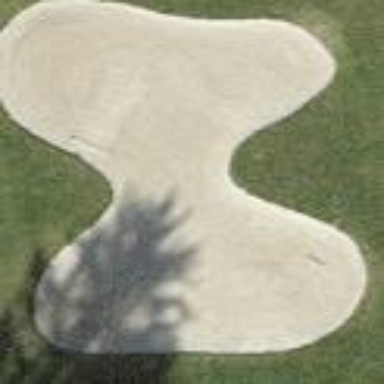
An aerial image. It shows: Golf bunker filled with natural sand.